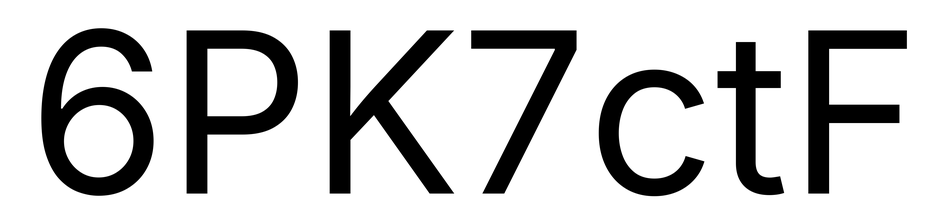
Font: Inter_Regular